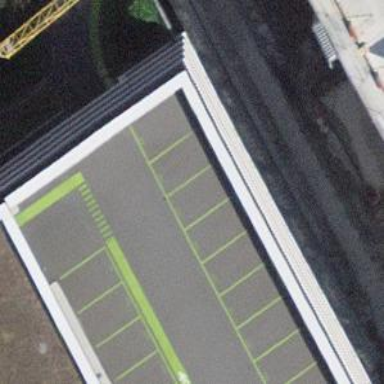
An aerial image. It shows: Car rental facility.